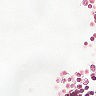
Metastatic tissue present: no